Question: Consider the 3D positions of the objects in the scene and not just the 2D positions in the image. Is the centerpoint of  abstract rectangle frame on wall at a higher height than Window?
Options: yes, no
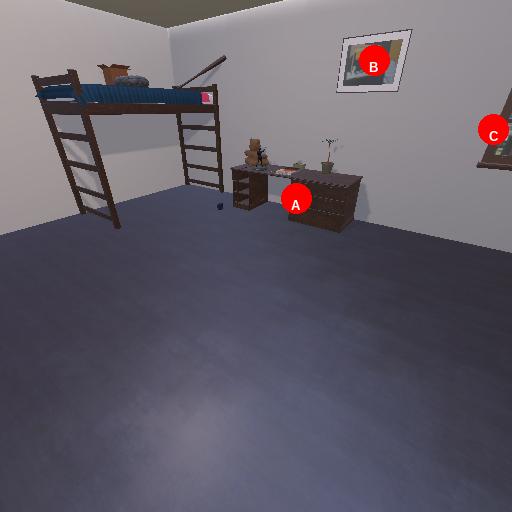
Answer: yes